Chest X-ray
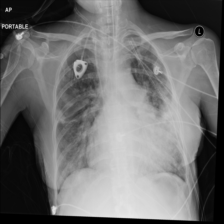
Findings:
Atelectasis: negative
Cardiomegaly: negative
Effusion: negative
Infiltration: negative
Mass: negative
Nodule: negative
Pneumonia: negative
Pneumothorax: negative
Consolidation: negative
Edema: negative
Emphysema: negative
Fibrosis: negative
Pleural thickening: negative
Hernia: negative